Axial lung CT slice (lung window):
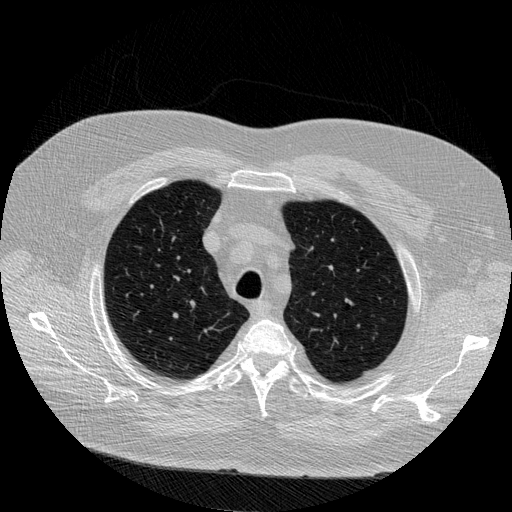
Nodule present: no